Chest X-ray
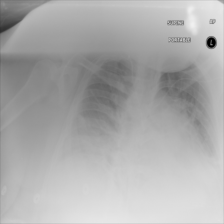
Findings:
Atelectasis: negative
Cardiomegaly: negative
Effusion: negative
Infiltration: negative
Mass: negative
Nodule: negative
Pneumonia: negative
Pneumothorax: negative
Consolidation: negative
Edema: negative
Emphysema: negative
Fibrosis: negative
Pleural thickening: negative
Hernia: negative